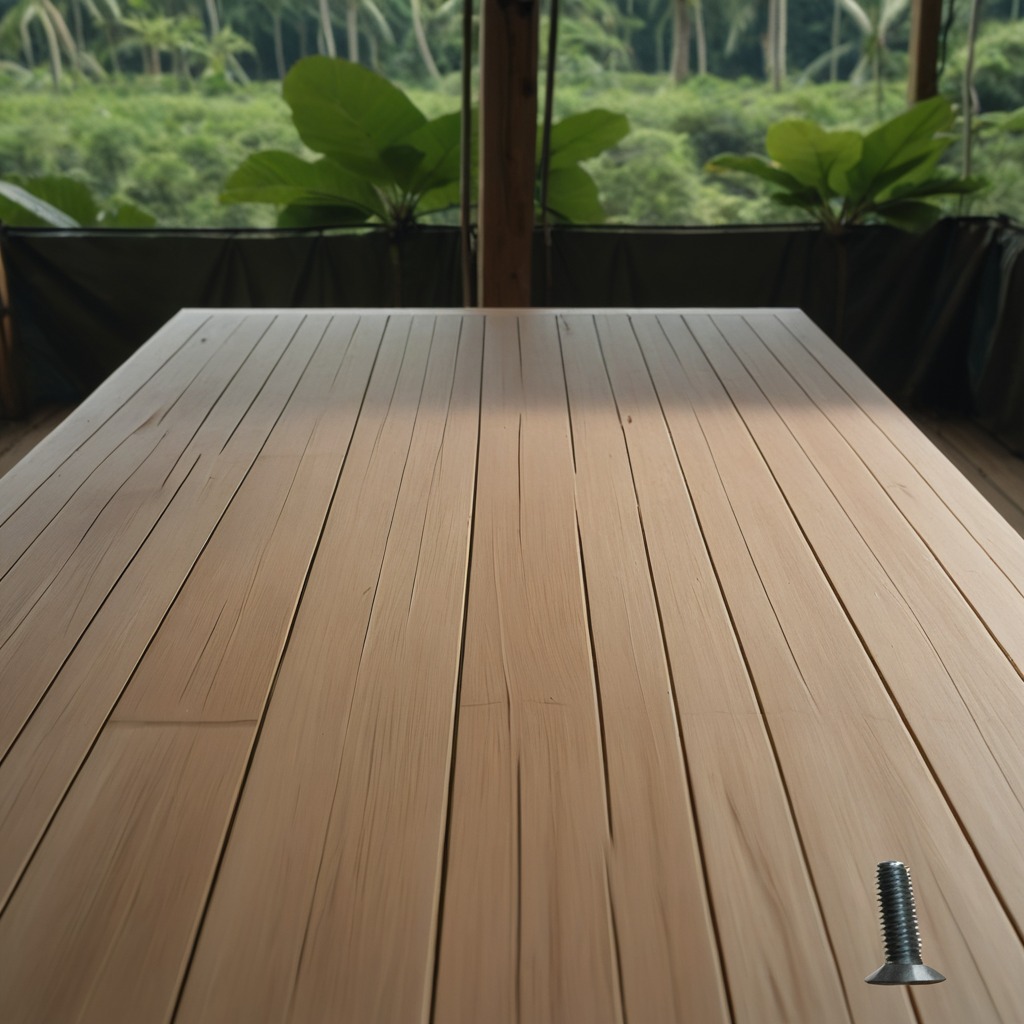
A metal screw is lying on a wooden table inside a jungle field workshop tent humid ambient light worn but